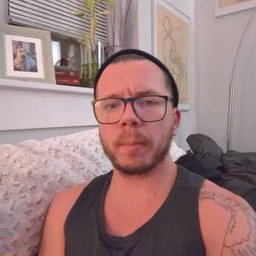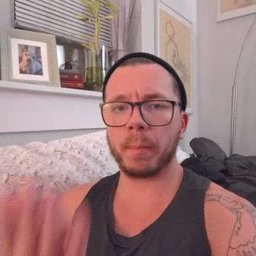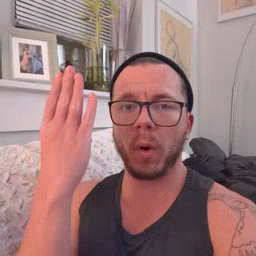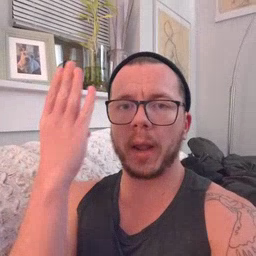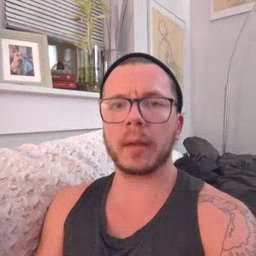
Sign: morning